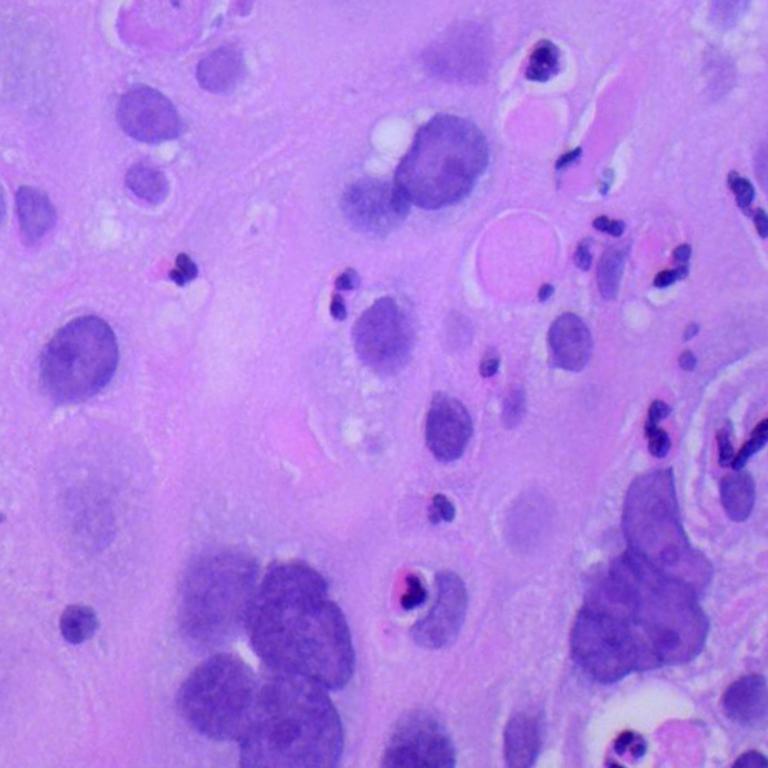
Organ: lung
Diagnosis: squamous carcinomas